Question: I've looked at all the previous examples but still no dice, and I have a basic php question.
The example is <URL>. I want to be able to click on one table and have the options appear like below:

Explicitly declaring the table name in this code works:
'''
if($_GET['action'] == 'getOptions'){
$category = $_GET['category'];
$query = "SELECT 'COLUMN_NAME'
FROM 'INFORMATION_SCHEMA'.'COLUMNS'
WHERE 'TABLE_SCHEMA'='headfirstjson' AND
**'TABLE_NAME'='AmericanOilProduction'**";
$result = db_connection($query);
//echo $result;
$Options = array();
while ($row = mysql_fetch_array($result)) {
$Options[] = $row;
}
echo json_encode(array("Options" => $Options));
exit;
}
'''
This combination of passing in the variable by AJAX does not:
AJAX:
'''
function getOptions(category){
var category = category.value
$.ajax({
url: "getData.php?action=getOptions",
type: "GET",
dataType:"json",
data: {category:category},
success: function(json){
$.each(json.Options,function(){
var option = "<option>"+this.COLUMN_NAME+"</option>"
$('#options').append(option)
});
}
});
}
'''
PHP:
'''
if($_GET['action'] == 'getOptions'){
**$category = $_GET['category']**;
$query = "SELECT 'COLUMN_NAME'
FROM 'INFORMATION_SCHEMA'.'COLUMNS'
WHERE 'TABLE_SCHEMA'='headfirstjson' AND
'TABLE_NAME'='**.$category.**'";
$result = db_connection($query);
//echo $result;
$Options = array();
while ($row = mysql_fetch_array($result)) {
$Options[] = $row;
}
echo json_encode(array("Options" => $Options));
exit;
}
'''
It would be great if someone could help me out! Thanks.
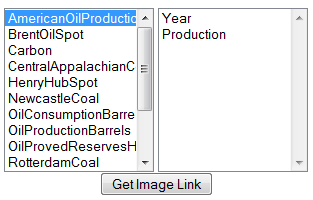
Answer: You are attempting to concatenate '$category' with the periods surrounding it. The double quotes will expand the variable making the table name '.AmericanOilProduction.'. Change the code to look like this removing the concatenation operators. They are not needed here. You should sanitize your input too...
'''
if($_GET['action'] == 'getOptions'){
$category = $_GET['category'];
$query = "SELECT 'COLUMN_NAME'
FROM 'INFORMATION_SCHEMA'.'COLUMNS'
WHERE 'TABLE_SCHEMA'='headfirstjson' AND
'TABLE_NAME'='$category'";
$result = db_connection($query);
//echo $result;
$Options = array();
while ($row = mysql_fetch_array($result)) {
$Options[] = $row;
}
echo json_encode(array("Options" => $Options));
exit;
}
'''